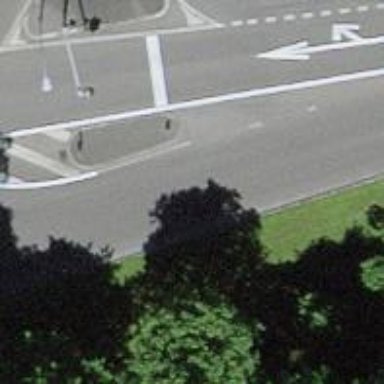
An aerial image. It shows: Primary highway with opposite lane cycleway.